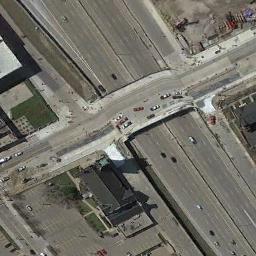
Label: overpass